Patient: sex M, age 79
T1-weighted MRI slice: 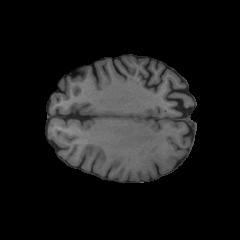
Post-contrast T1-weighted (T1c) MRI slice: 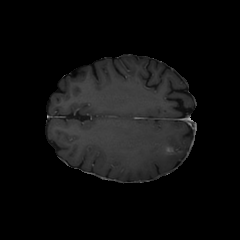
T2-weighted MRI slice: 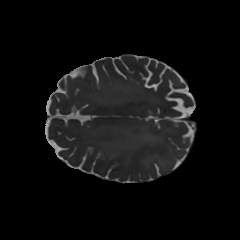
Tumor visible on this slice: yes
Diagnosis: Glioblastoma, IDH-wildtype
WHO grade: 4